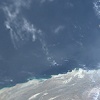
Label: water